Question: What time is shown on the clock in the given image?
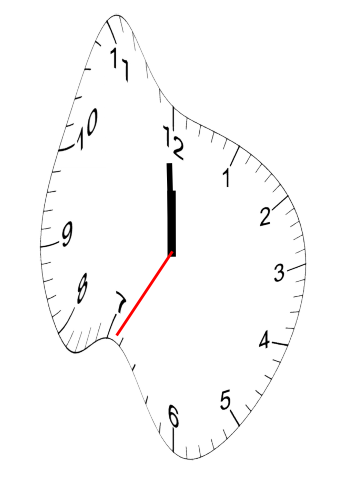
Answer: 11:59:35